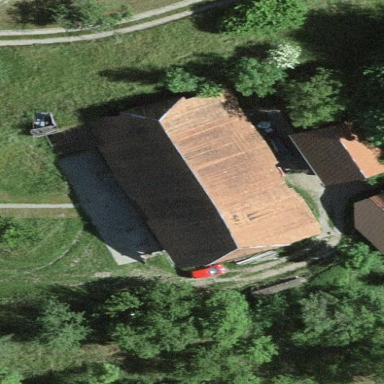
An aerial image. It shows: Farm building.